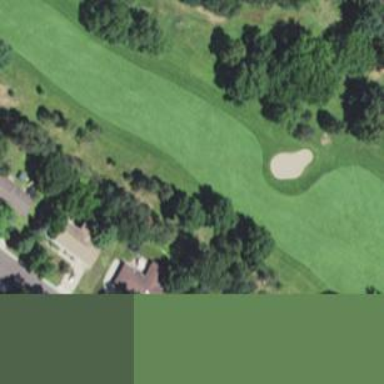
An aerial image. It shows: Grassy area designated as golf fairway.